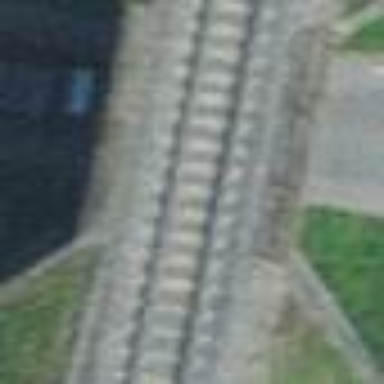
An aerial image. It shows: Man-made bridge.